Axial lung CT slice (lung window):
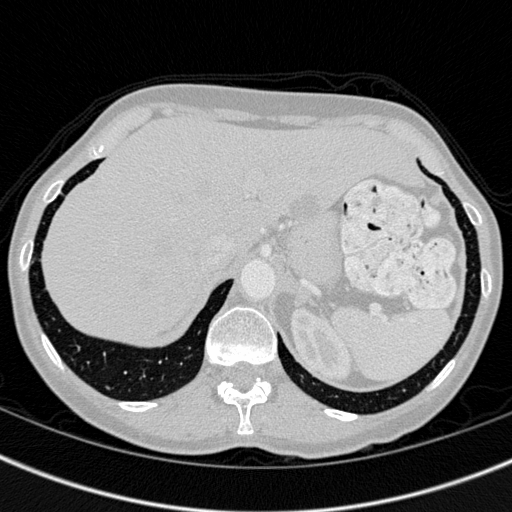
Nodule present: no